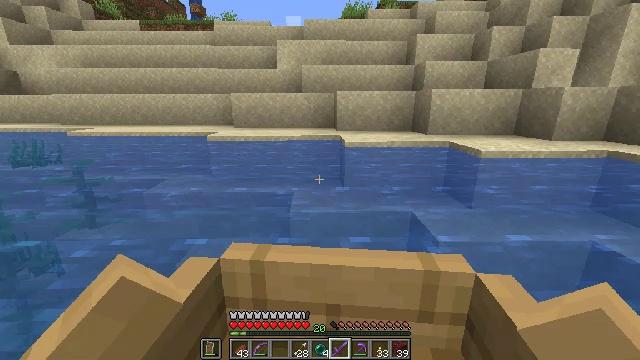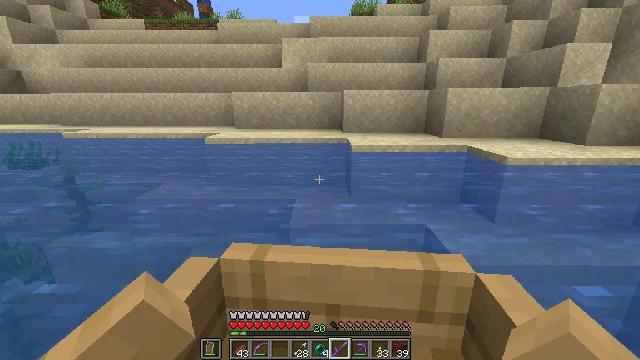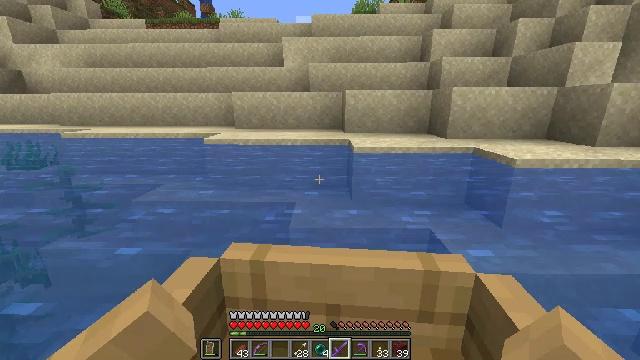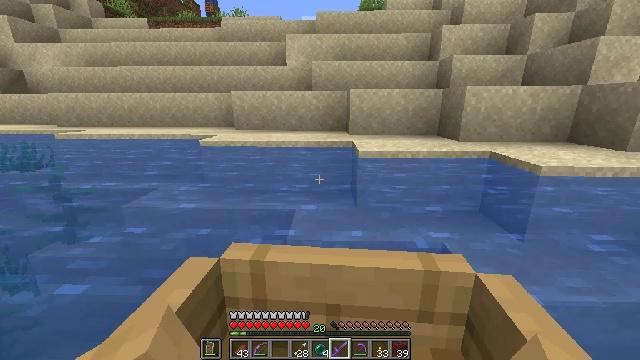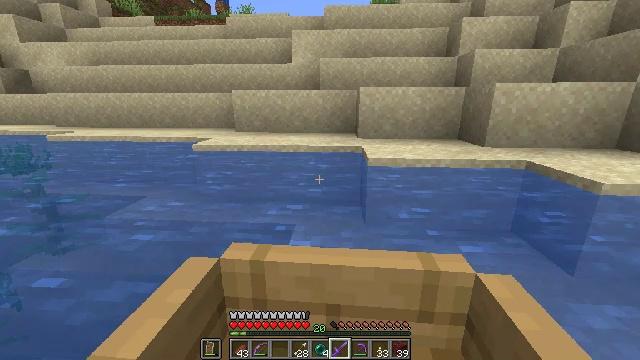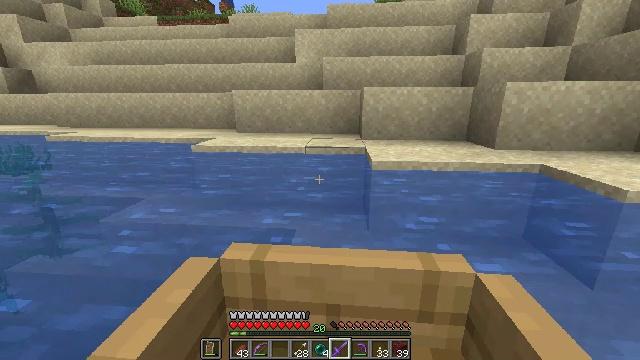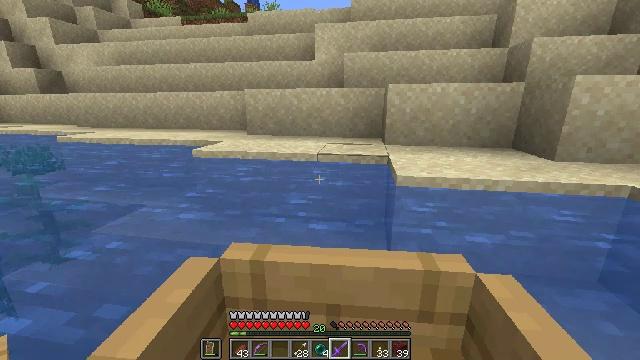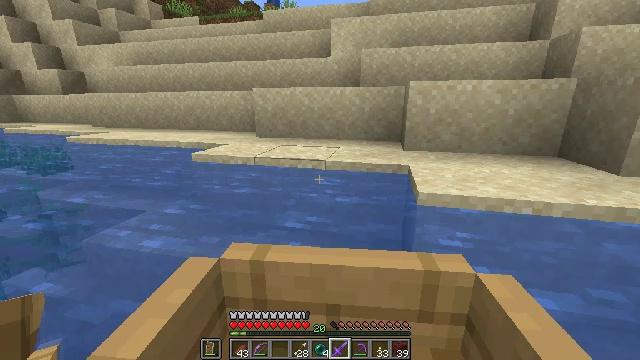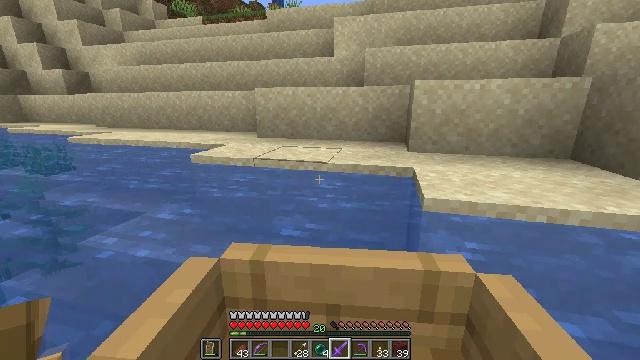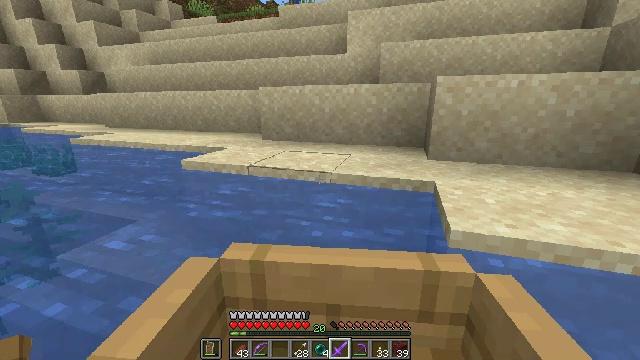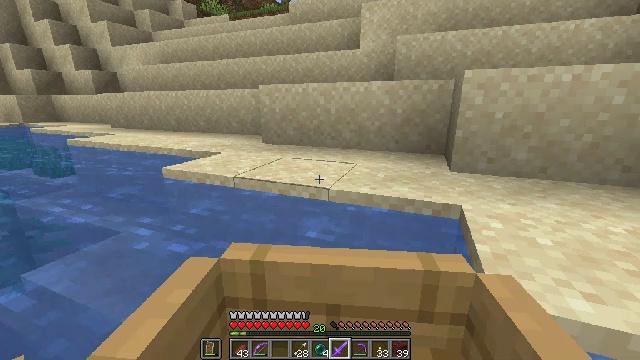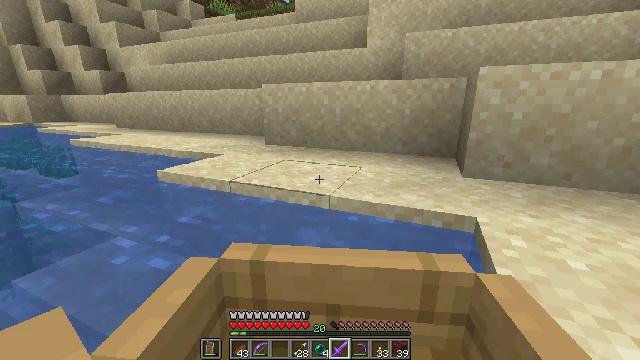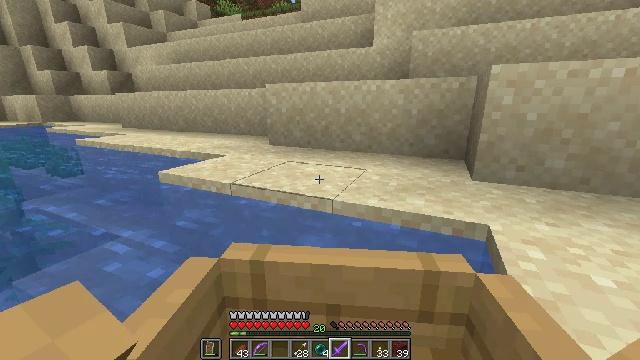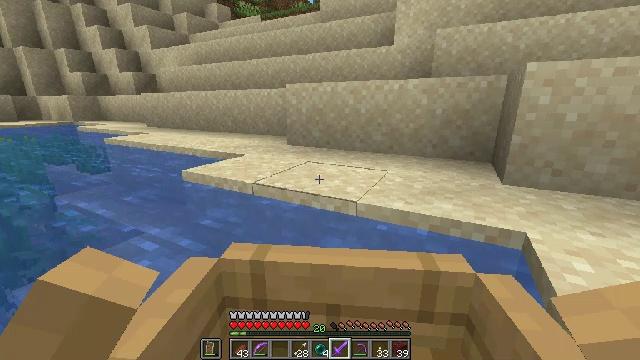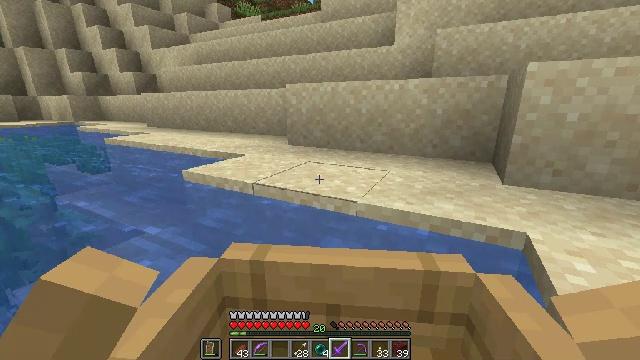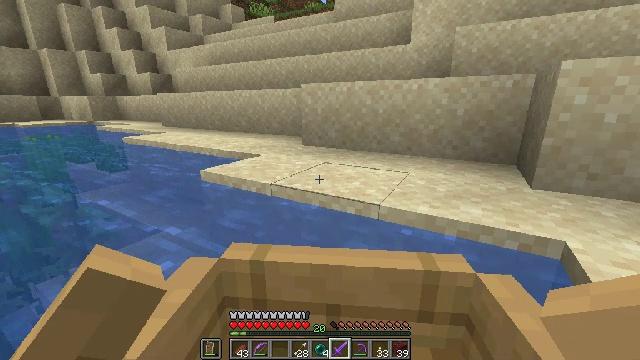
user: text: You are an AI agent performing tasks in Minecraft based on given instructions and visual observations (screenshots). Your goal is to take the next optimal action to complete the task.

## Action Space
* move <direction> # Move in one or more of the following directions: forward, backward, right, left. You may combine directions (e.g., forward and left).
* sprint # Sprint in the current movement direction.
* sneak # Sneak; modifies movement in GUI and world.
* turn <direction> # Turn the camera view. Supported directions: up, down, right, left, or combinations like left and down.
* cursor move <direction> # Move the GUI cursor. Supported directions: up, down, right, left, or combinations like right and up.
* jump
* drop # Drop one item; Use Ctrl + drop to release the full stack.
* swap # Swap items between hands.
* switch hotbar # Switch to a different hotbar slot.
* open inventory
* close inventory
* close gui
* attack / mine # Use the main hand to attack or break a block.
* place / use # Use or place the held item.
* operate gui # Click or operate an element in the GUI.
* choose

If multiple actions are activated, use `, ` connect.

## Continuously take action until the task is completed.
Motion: motion action
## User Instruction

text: Transform blaze rods into blaze powder.
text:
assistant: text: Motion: move forward
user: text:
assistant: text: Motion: move forward
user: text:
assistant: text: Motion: move forward and move left
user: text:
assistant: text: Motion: move forward and move left
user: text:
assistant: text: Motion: move forward and move left
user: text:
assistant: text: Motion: move forward
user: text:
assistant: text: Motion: move forward
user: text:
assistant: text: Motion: move forward
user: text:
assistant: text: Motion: move forward
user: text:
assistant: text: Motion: move forward
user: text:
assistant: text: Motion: move forward
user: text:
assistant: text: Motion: move forward
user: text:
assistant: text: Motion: move forward
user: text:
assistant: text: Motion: move forward
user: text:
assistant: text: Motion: move forward
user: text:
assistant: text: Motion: move forward
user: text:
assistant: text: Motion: move forward
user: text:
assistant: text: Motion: move forward
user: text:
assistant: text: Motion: move forward
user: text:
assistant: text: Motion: move forward and move right
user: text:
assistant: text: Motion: move forward and move right
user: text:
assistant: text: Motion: move forward and move right
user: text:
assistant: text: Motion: move forward and move right
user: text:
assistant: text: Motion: move forward and move right
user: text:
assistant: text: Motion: move forward
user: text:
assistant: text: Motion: no_op
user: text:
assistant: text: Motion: no_op
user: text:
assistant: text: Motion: no_op
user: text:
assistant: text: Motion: no_op
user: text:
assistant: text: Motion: no_op